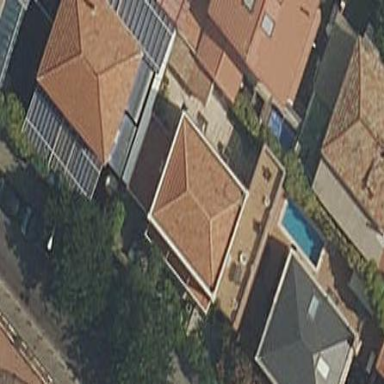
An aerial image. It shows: Hipped roof house.